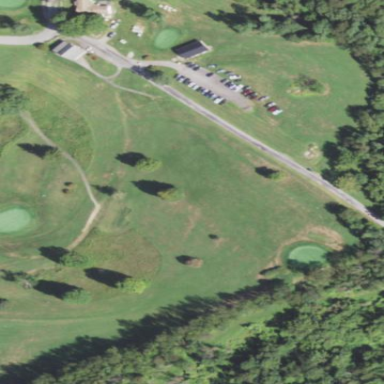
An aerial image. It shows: Golf fairway surrounded by grass.